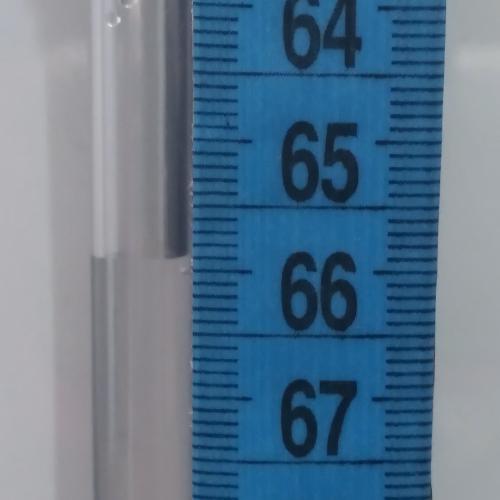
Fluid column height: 65.9 cm